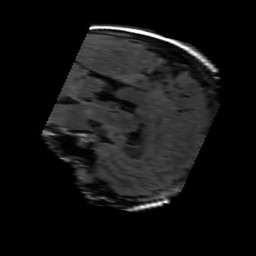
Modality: FLAIR
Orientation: sagittal
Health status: ill
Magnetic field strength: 3 T